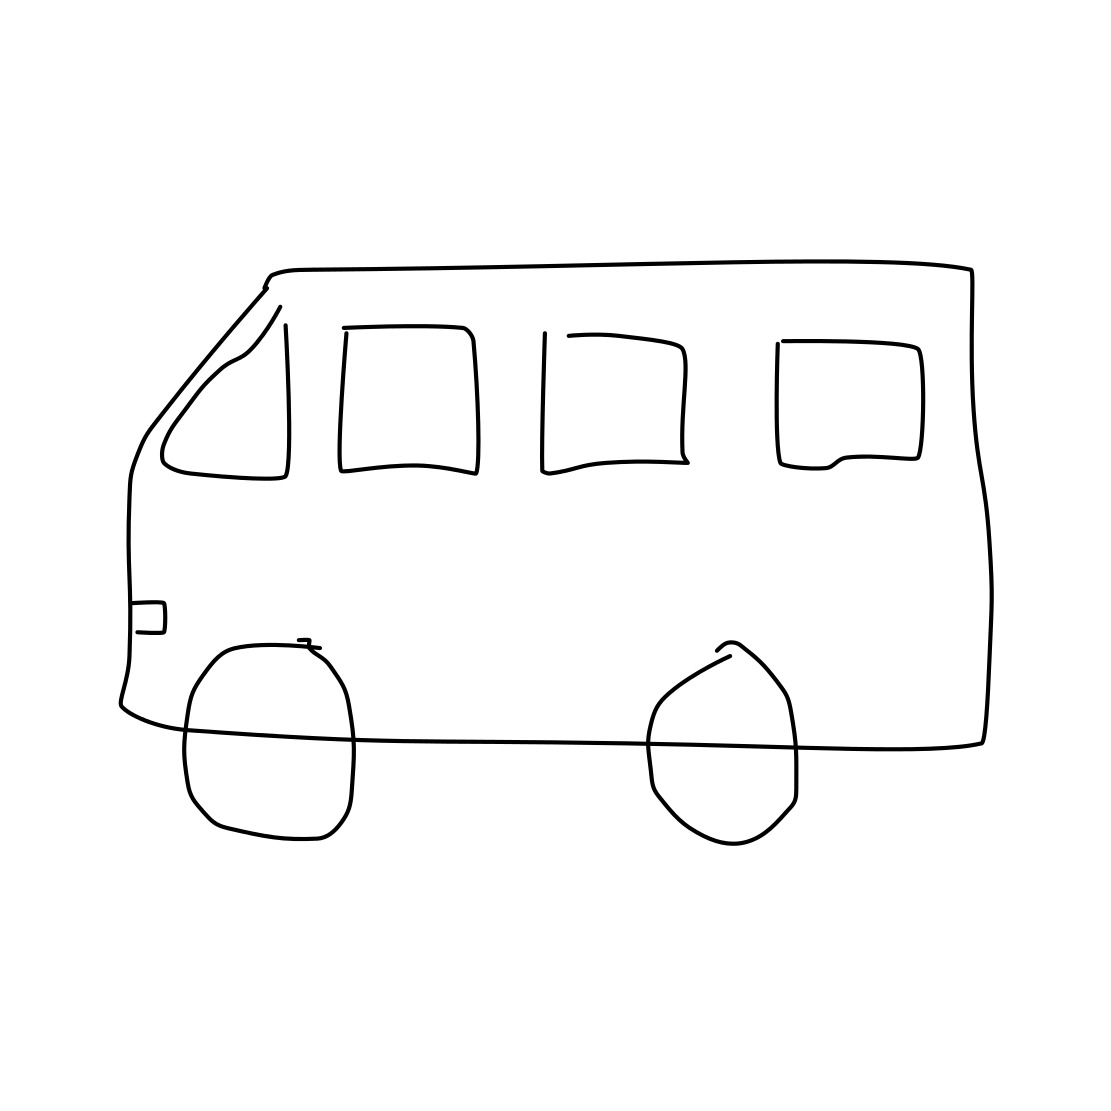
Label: van